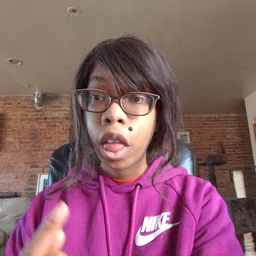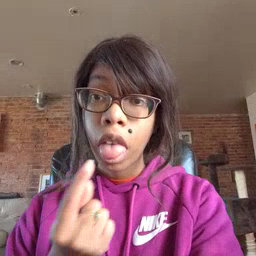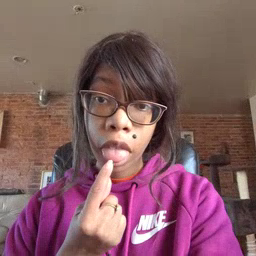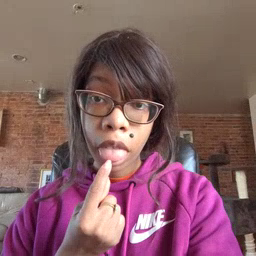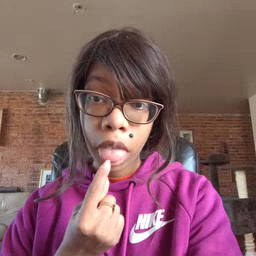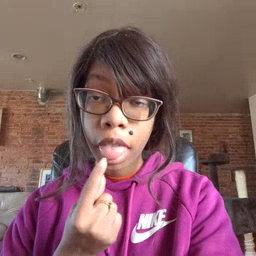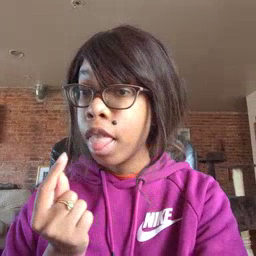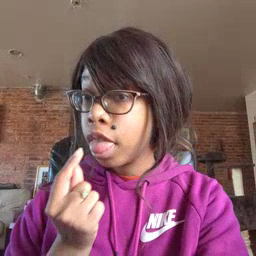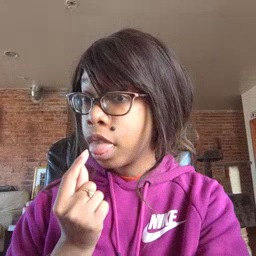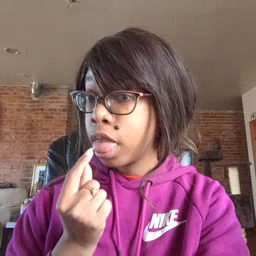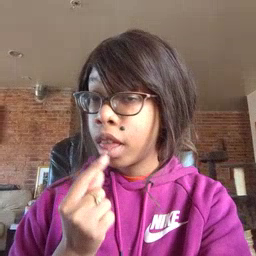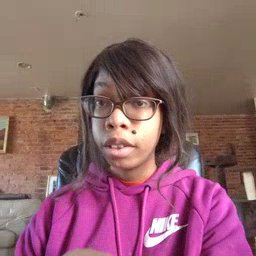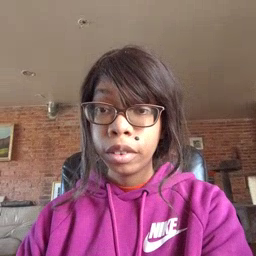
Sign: tongue